A bearing vibration time series has been folded into this square grayscale image, one row per segment of consecutive samples. Based on the visible evidence, which condition applies: normal, inner_race, outer_race, ball?
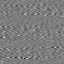
Answer: ball